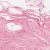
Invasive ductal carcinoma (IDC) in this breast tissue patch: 0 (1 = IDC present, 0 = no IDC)